Field crop: maize
Growth stage: 2
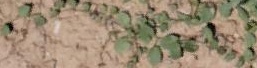
Species: convolvulus